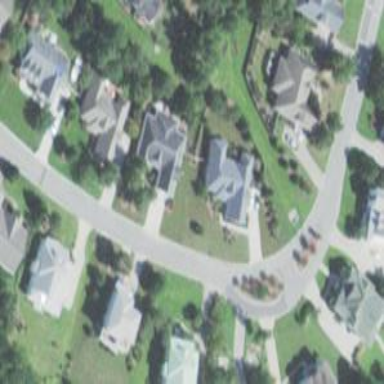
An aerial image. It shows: Residential road.